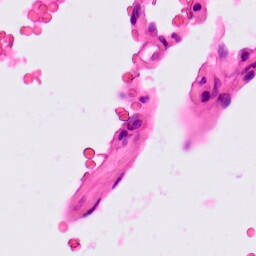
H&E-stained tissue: Lung